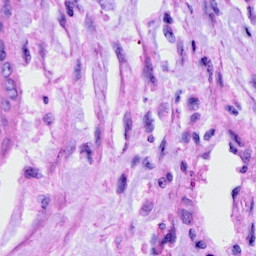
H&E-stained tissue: Cervix